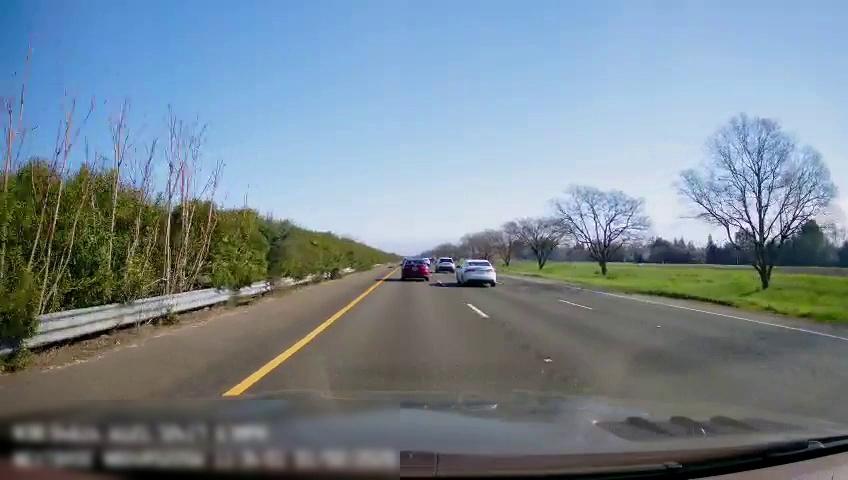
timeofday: Day
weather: Sunny
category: Drivable Space
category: Vehicles | Car
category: Vehicles | Car
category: Vehicles | Car
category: Lanes | Current Lane
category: Lanes | Current Lane
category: Lanes | Alternate Lane
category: Lanes | Alternate Lane